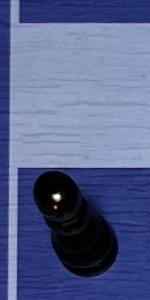
Label: Pawn_Black